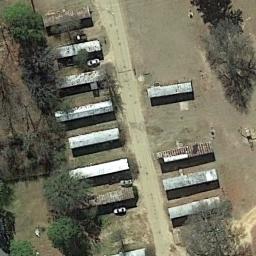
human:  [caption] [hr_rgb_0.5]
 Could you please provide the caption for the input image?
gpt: The mobile home park is next to the bare land .

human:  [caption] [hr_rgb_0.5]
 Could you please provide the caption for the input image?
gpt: A wood is next to the mobile home park .

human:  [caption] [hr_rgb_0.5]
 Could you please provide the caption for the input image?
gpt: There are many buildings of different shapes and sizes in the mobile home parks .

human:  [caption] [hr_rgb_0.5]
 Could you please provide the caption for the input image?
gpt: The mobile home park has some mobile homes along the road .

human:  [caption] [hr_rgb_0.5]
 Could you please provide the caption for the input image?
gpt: There are some buildings and bare land on the mobile home park .